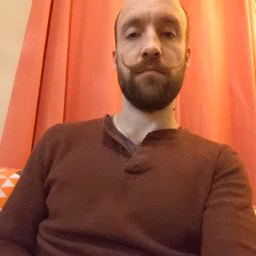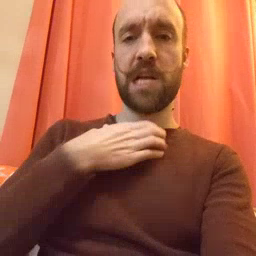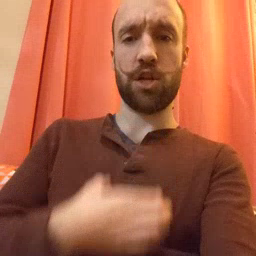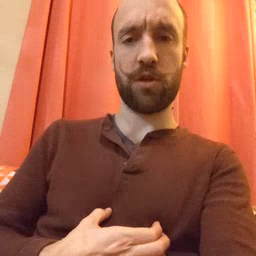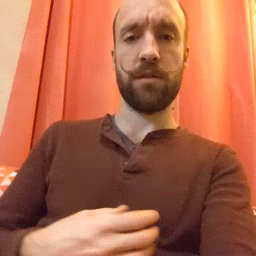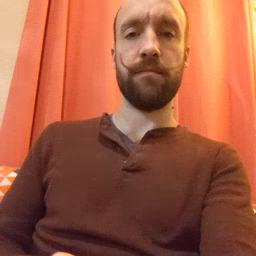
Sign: hungry